Chest X-ray:
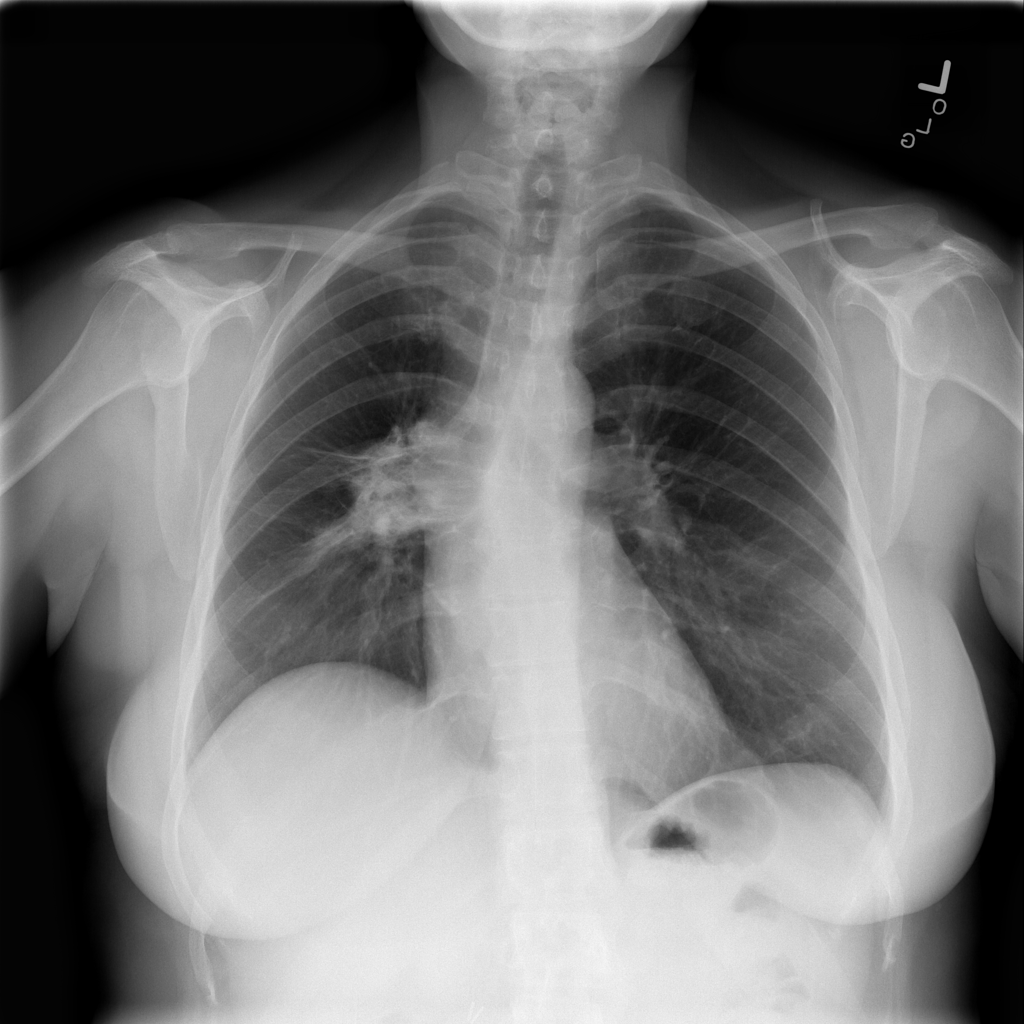
Findings: Mass
No abnormal finding: no